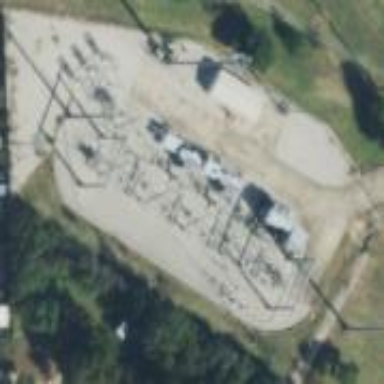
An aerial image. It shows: Outdoor distribution-level power substation enclosed by fence.